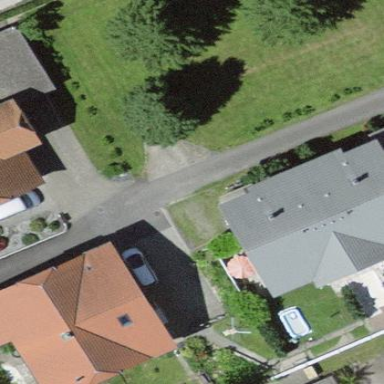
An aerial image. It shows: Terrace building.